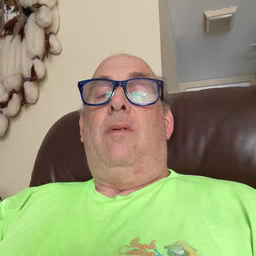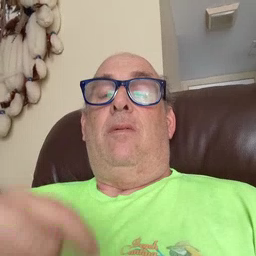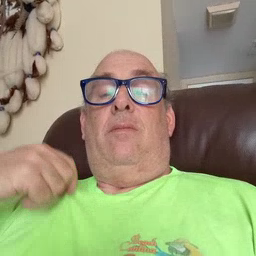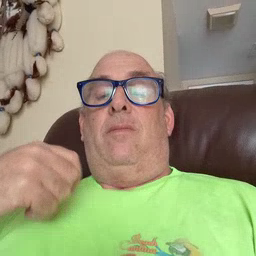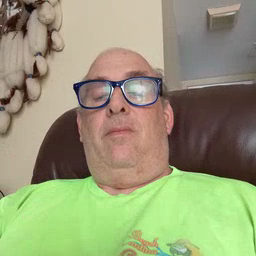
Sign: shirt